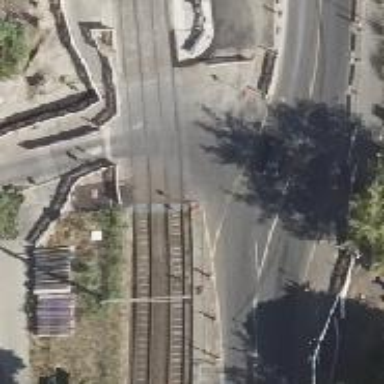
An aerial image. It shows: Tram railway with electrified contact lines.